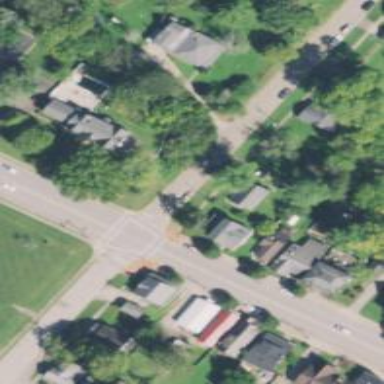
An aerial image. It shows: Marked road crossing with lines.